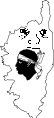
Label: 5_Tired_Wojak